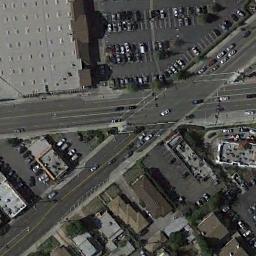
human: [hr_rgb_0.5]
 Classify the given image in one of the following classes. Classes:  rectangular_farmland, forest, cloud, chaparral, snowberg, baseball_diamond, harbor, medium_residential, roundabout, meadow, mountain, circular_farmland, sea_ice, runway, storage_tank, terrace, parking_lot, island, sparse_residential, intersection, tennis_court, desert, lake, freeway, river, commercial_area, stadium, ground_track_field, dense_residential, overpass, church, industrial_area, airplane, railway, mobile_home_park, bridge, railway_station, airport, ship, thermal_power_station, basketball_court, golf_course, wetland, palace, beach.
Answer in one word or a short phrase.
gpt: intersection